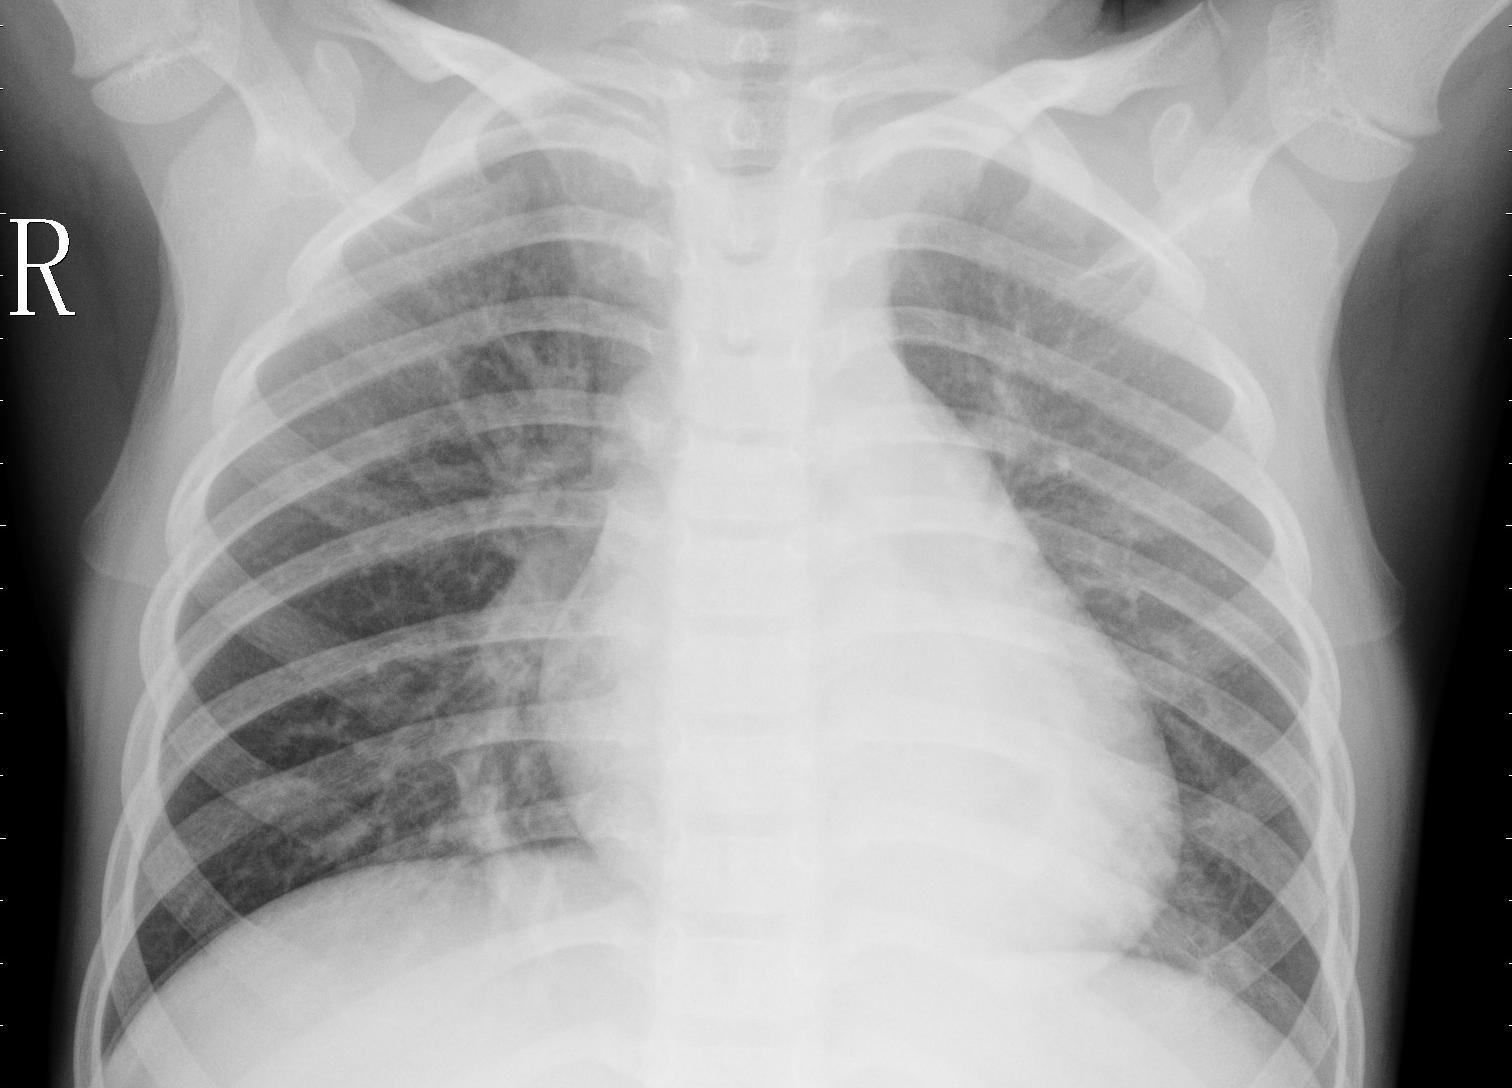
Diagnosis: PNEUMONIA